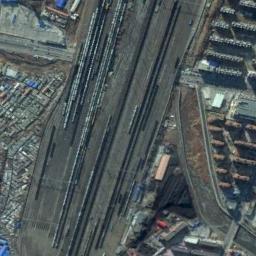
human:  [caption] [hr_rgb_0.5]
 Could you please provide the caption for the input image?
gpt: These railways have some buildings on one side of the railways and lots of trains are on the railways .

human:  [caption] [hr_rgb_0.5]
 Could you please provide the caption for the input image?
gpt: There are many buildings of different shapes beside the railway .

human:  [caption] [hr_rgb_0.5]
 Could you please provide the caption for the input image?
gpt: There are three parallel railway lines here .

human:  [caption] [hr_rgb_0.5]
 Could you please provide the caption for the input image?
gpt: The railway is next to some trees and houses .

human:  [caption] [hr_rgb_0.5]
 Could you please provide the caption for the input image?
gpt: There are many buildings beside the railway with some trains .